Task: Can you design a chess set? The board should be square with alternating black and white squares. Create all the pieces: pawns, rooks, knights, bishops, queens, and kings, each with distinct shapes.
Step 5426:
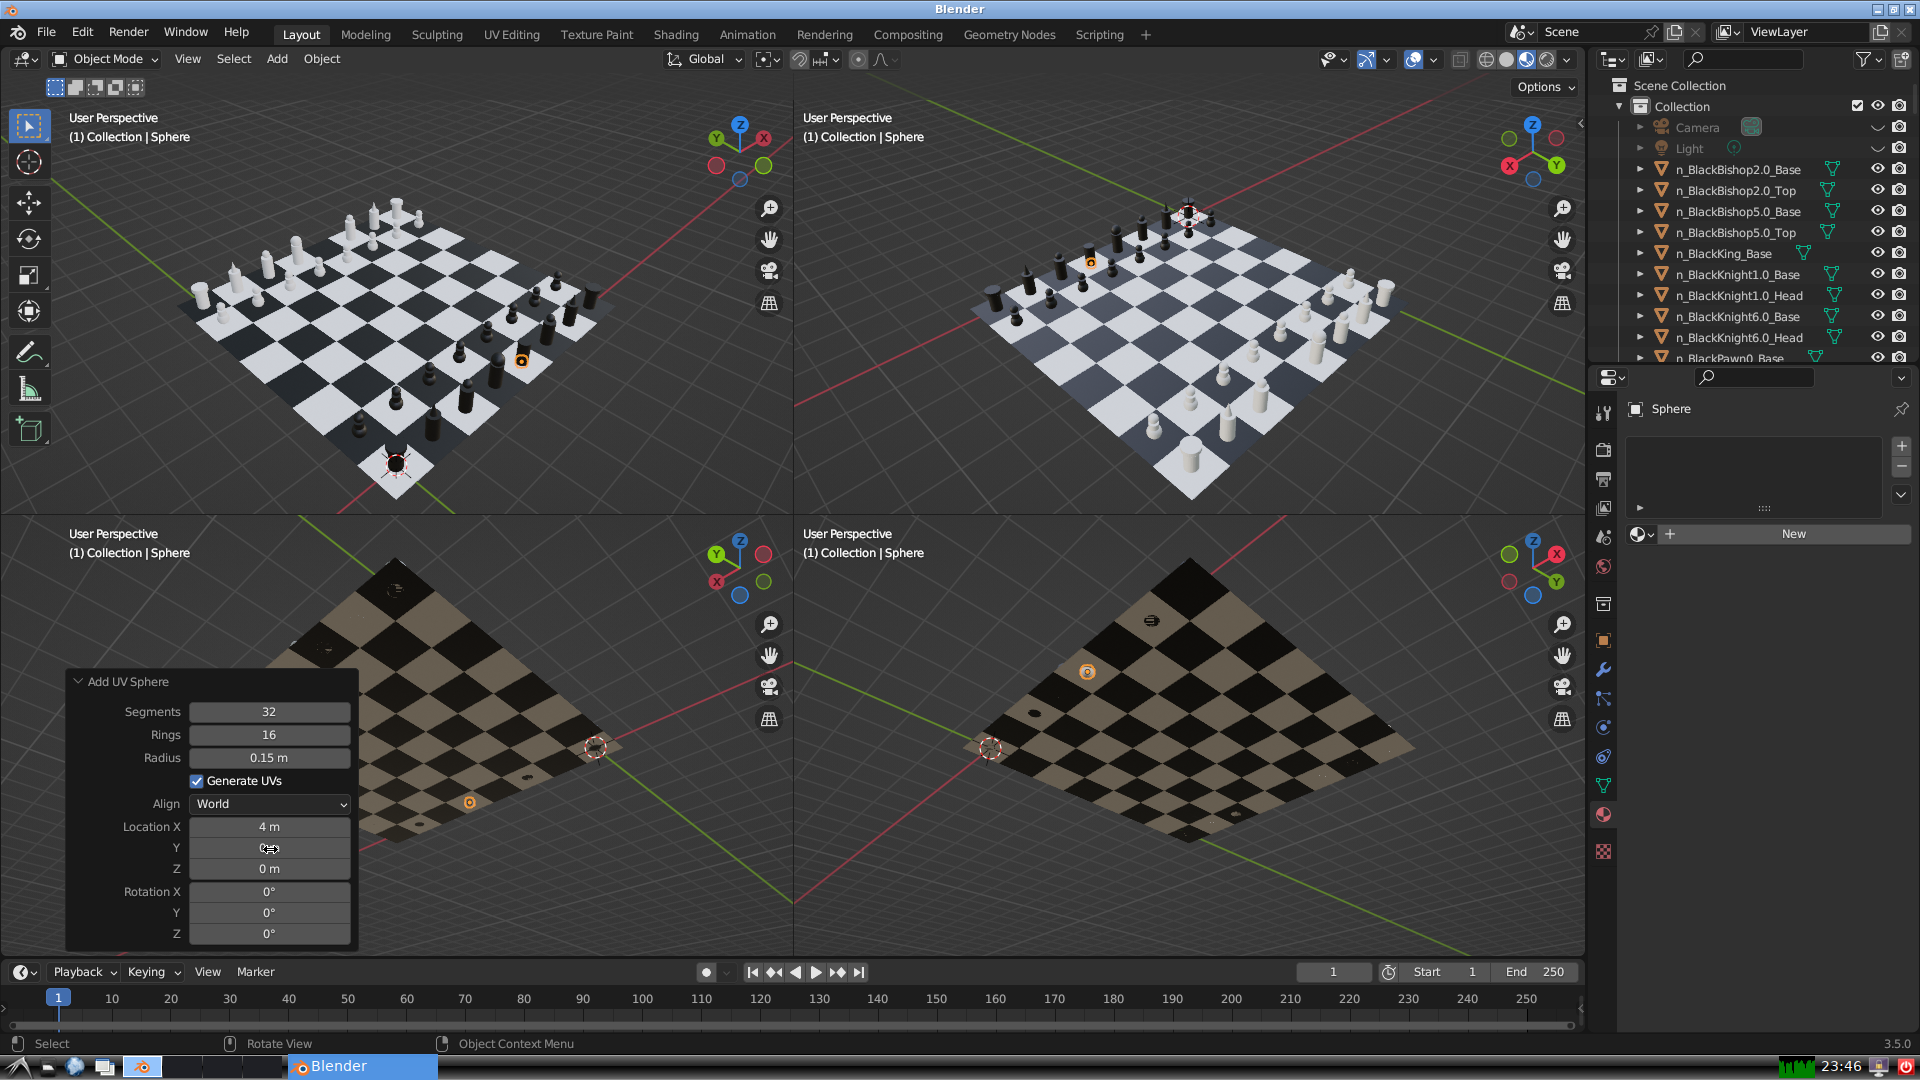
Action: click: no